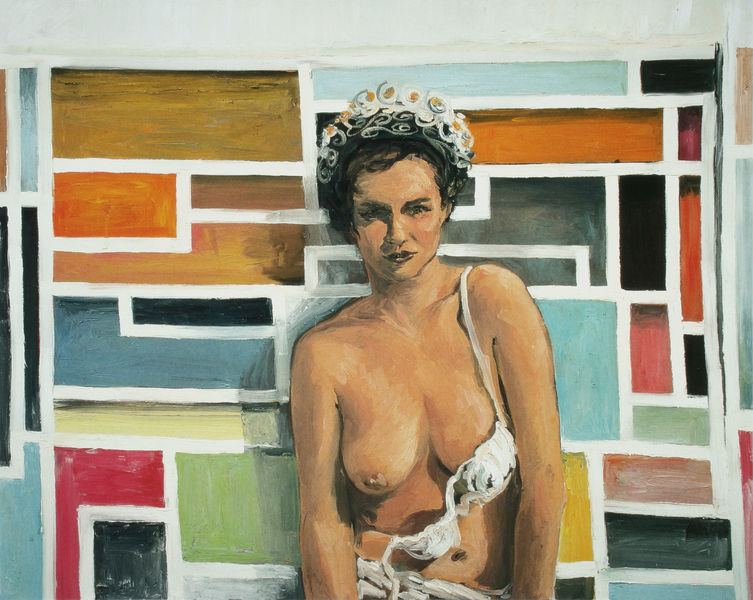
Titel: Pin-Up No. 62
Künstler: Anton Henning
Standort: München
Institution: Privatsammlung
Schlagwörter: akt, blau, haut, körper, nackt, schatten, weiß, grün, braun, brust, bunt, busen, frau, hell, licht, orange, schwarz, blick, dame, haube, muster, jung, wand, haarschmuck, inkarnat, rahmen, stehen, portrait, porträt, sonne, haare, diadem, krone, rosa, farbig, bilder, umrisse, moderne, abstrakt, farben, haarband, atelier, halbakt, bauchnabel, brustwarze, fallen, bemalt, rechtecke, nische, hängen, acryl, kranz, kunst, verführung, farbfelder, träger, kästen, umrandungen, dessous, bruste, antblößt, blkick, büstenhalter, eckenf, käste, lockenwickler, ormen, vorsteherin